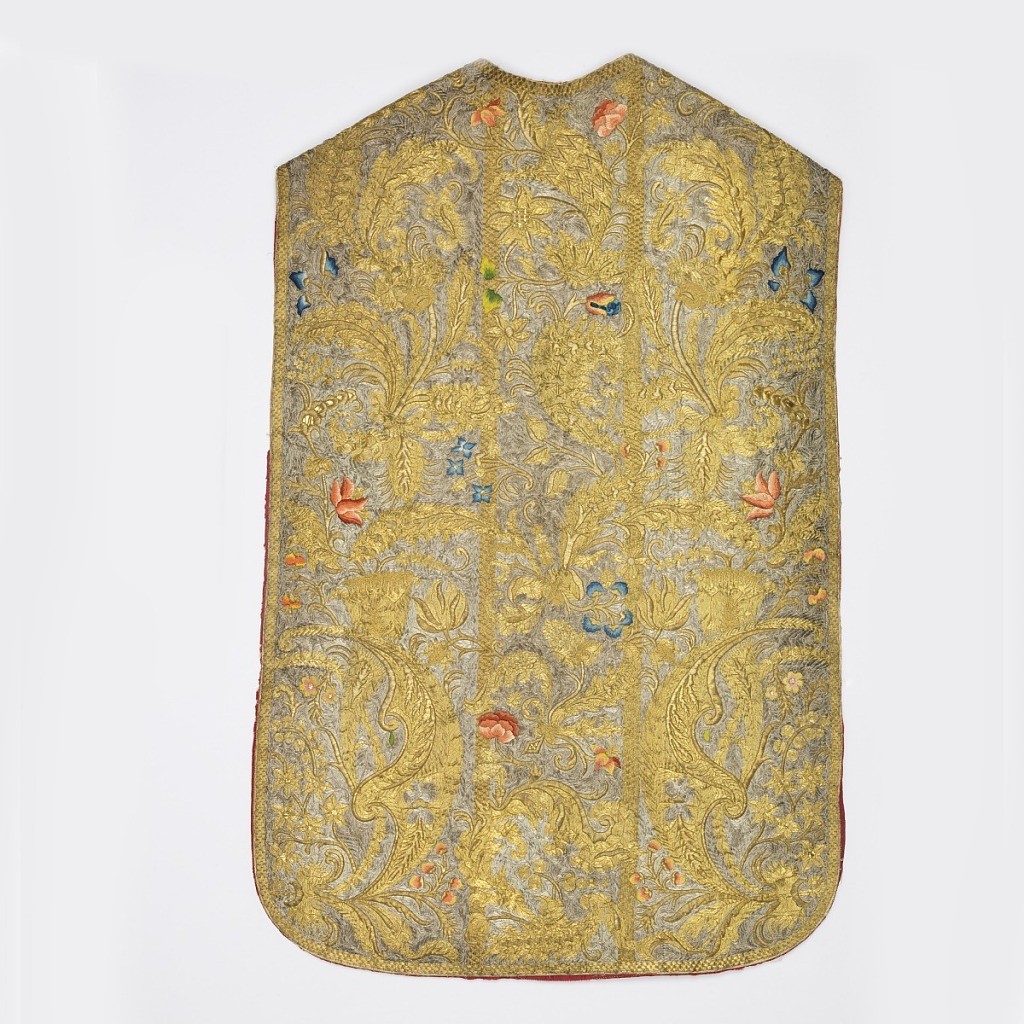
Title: Chasuble
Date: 18th century
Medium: silk and metallic embroidery, silk foundation, linen backing, silk lining Technique: embroidered in couching and satin stitches Label: silk embroidered with silk and metallic yarns
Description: Chasuble of white silk entirely covered with embroidery in gold and silver metallic yarns and multi-colored silk floss, backed with white linen and lined with red silk. Background of couched silver, with ornamental foliage in couched gold thread and naturalistic flowers in colored silk floss.